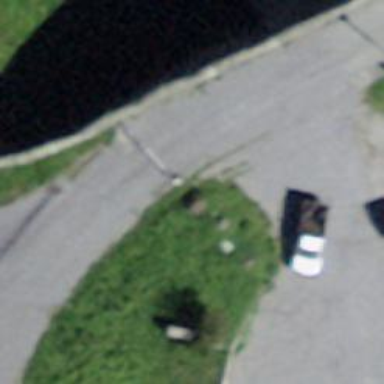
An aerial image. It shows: Lift gate barrier.